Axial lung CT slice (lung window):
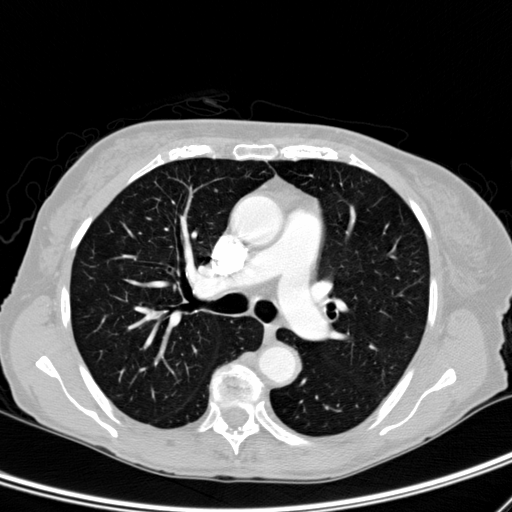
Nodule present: no